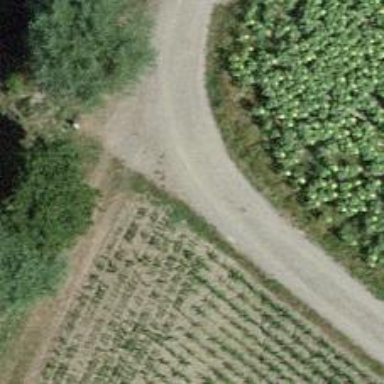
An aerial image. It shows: Well-maintained track road with grade 1 tracktype.